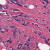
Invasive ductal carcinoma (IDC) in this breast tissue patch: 1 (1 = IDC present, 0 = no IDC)